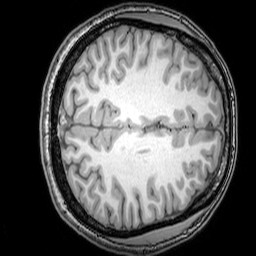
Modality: T1w
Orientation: axial
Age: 22
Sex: male
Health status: healthy
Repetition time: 0.081 s
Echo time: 0.037 s